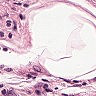
Metastatic tissue present: yes